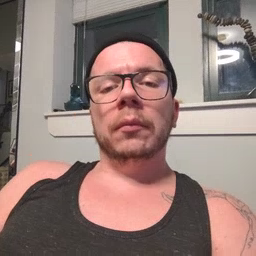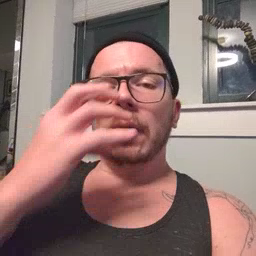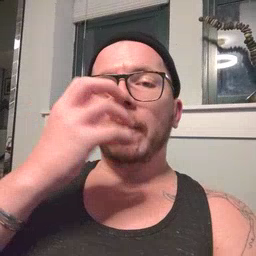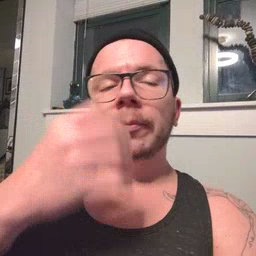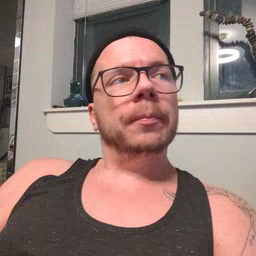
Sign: clown